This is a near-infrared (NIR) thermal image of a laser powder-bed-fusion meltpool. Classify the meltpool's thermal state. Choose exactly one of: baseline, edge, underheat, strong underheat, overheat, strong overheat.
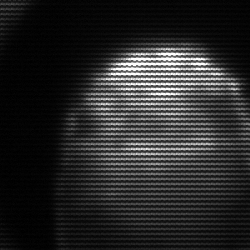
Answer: edge